Question: I am currently building a time line based page with the different years, as this is a single page with a lot of info, I decided to go with the paralax scrolling effects available, to construct my page to work in the following manner:

I have added paralax scrolling based on <URL> tutorial. But it does not function the way I want to.
I have created this <URL> to try and demonstrate what I want it to do.
I use the same JS as in the tutorial:
'''
$(document).ready(function () {
$('section[data-type="background"]').each(function () {
var $bgobj = $(this); // assigning the object
$(window).scroll(function () {
var yPos = -($window.scrollTop() / $bgobj.data('speed'));
// Put together our final background position
var coords = '50% ' + yPos + 'px';
// Move the background
$bgobj.css({ backgroundPosition: coords });
});
});
});
'''
But keep on getting the following message when scrolling through the page: Any advice or assistance would be greatly appreciated.
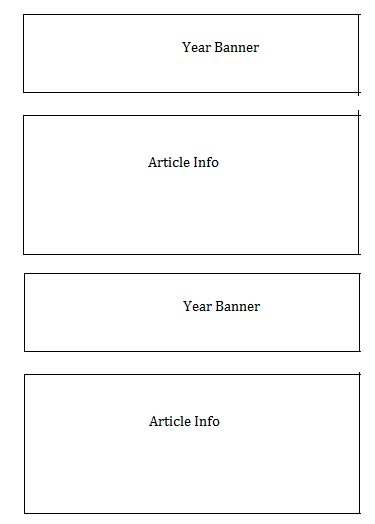
Answer: correct the '$window' to '$(window)'